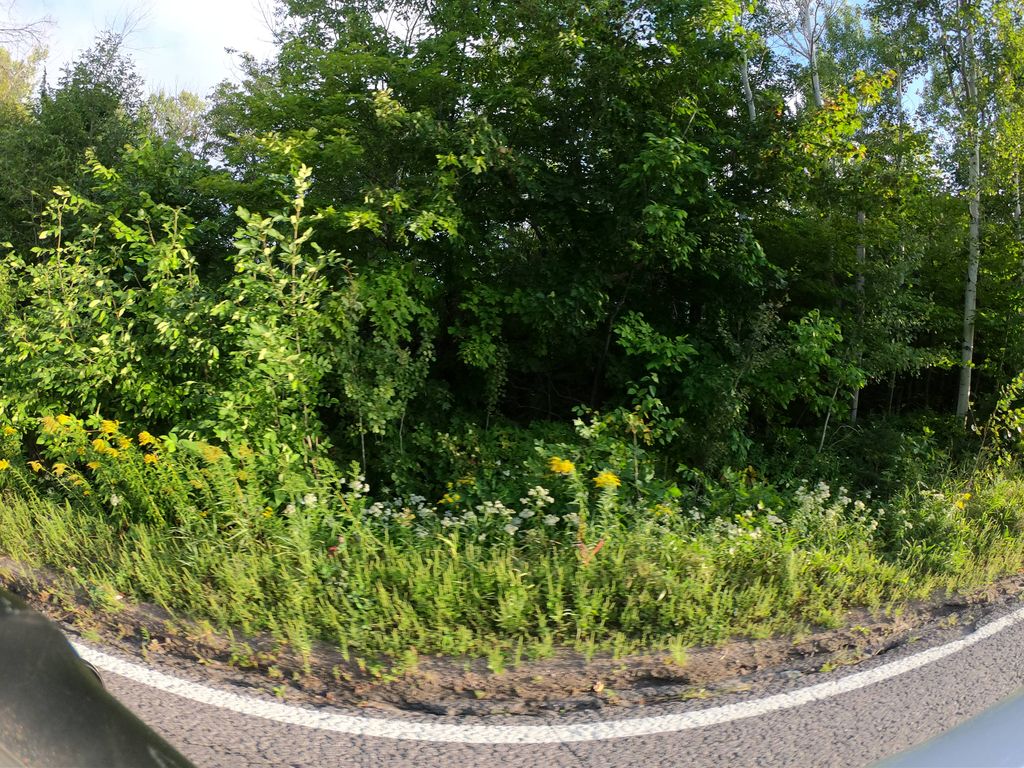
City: ottawa-gatineau